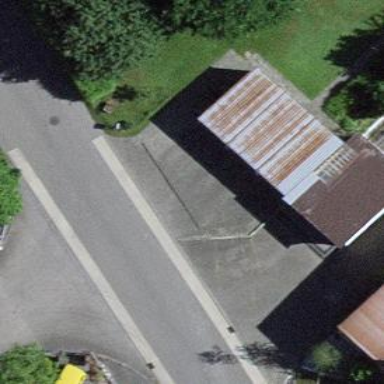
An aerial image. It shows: Group of garages.